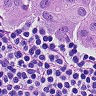
Metastatic tissue present: yes